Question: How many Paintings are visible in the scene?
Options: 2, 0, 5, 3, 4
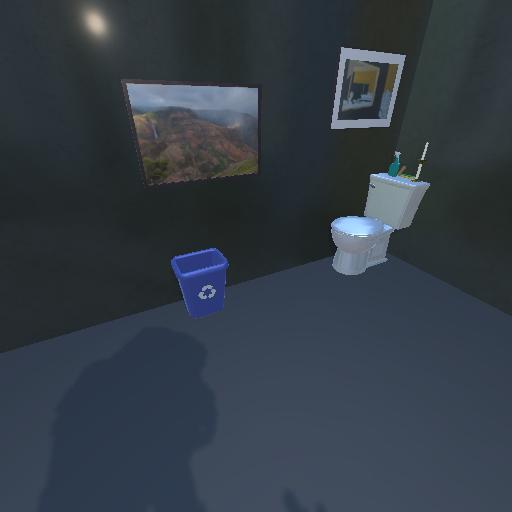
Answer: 2